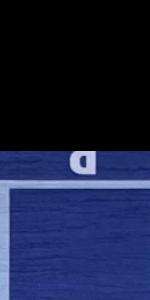
Label: Empty